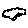
Label: cloud